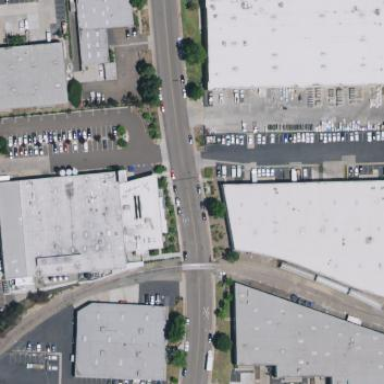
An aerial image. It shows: Industrial building.